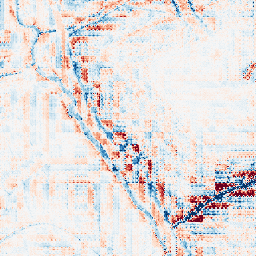
Category: wavelet
Decomposition family: wavelet_reverse_biorthogonal
Decomposition parameters: wavelet: rbio3.5
level: 4
Upsampling method: regularized
Upsampling parameters: scale: 2
lambda_reg: 0.1
Upsampling scale: 2